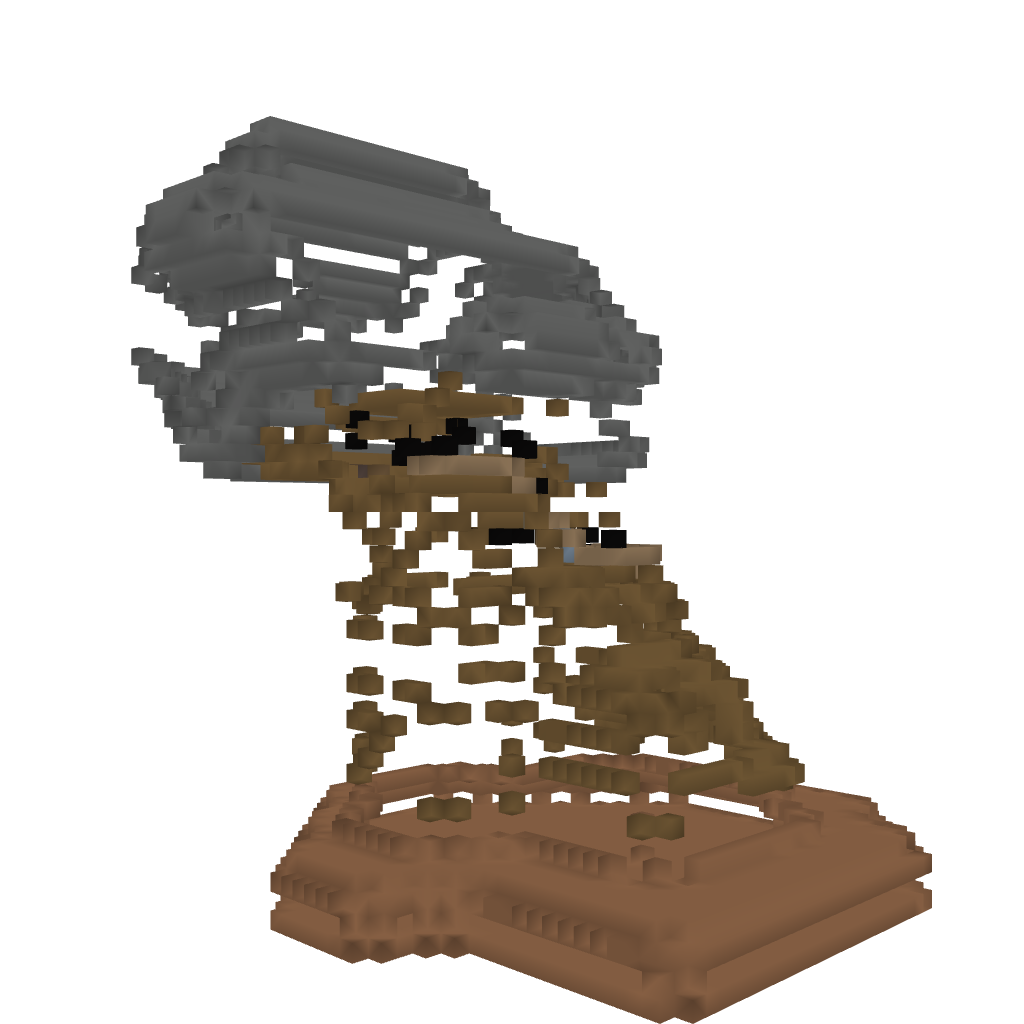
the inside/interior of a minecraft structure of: Treehouse